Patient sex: M
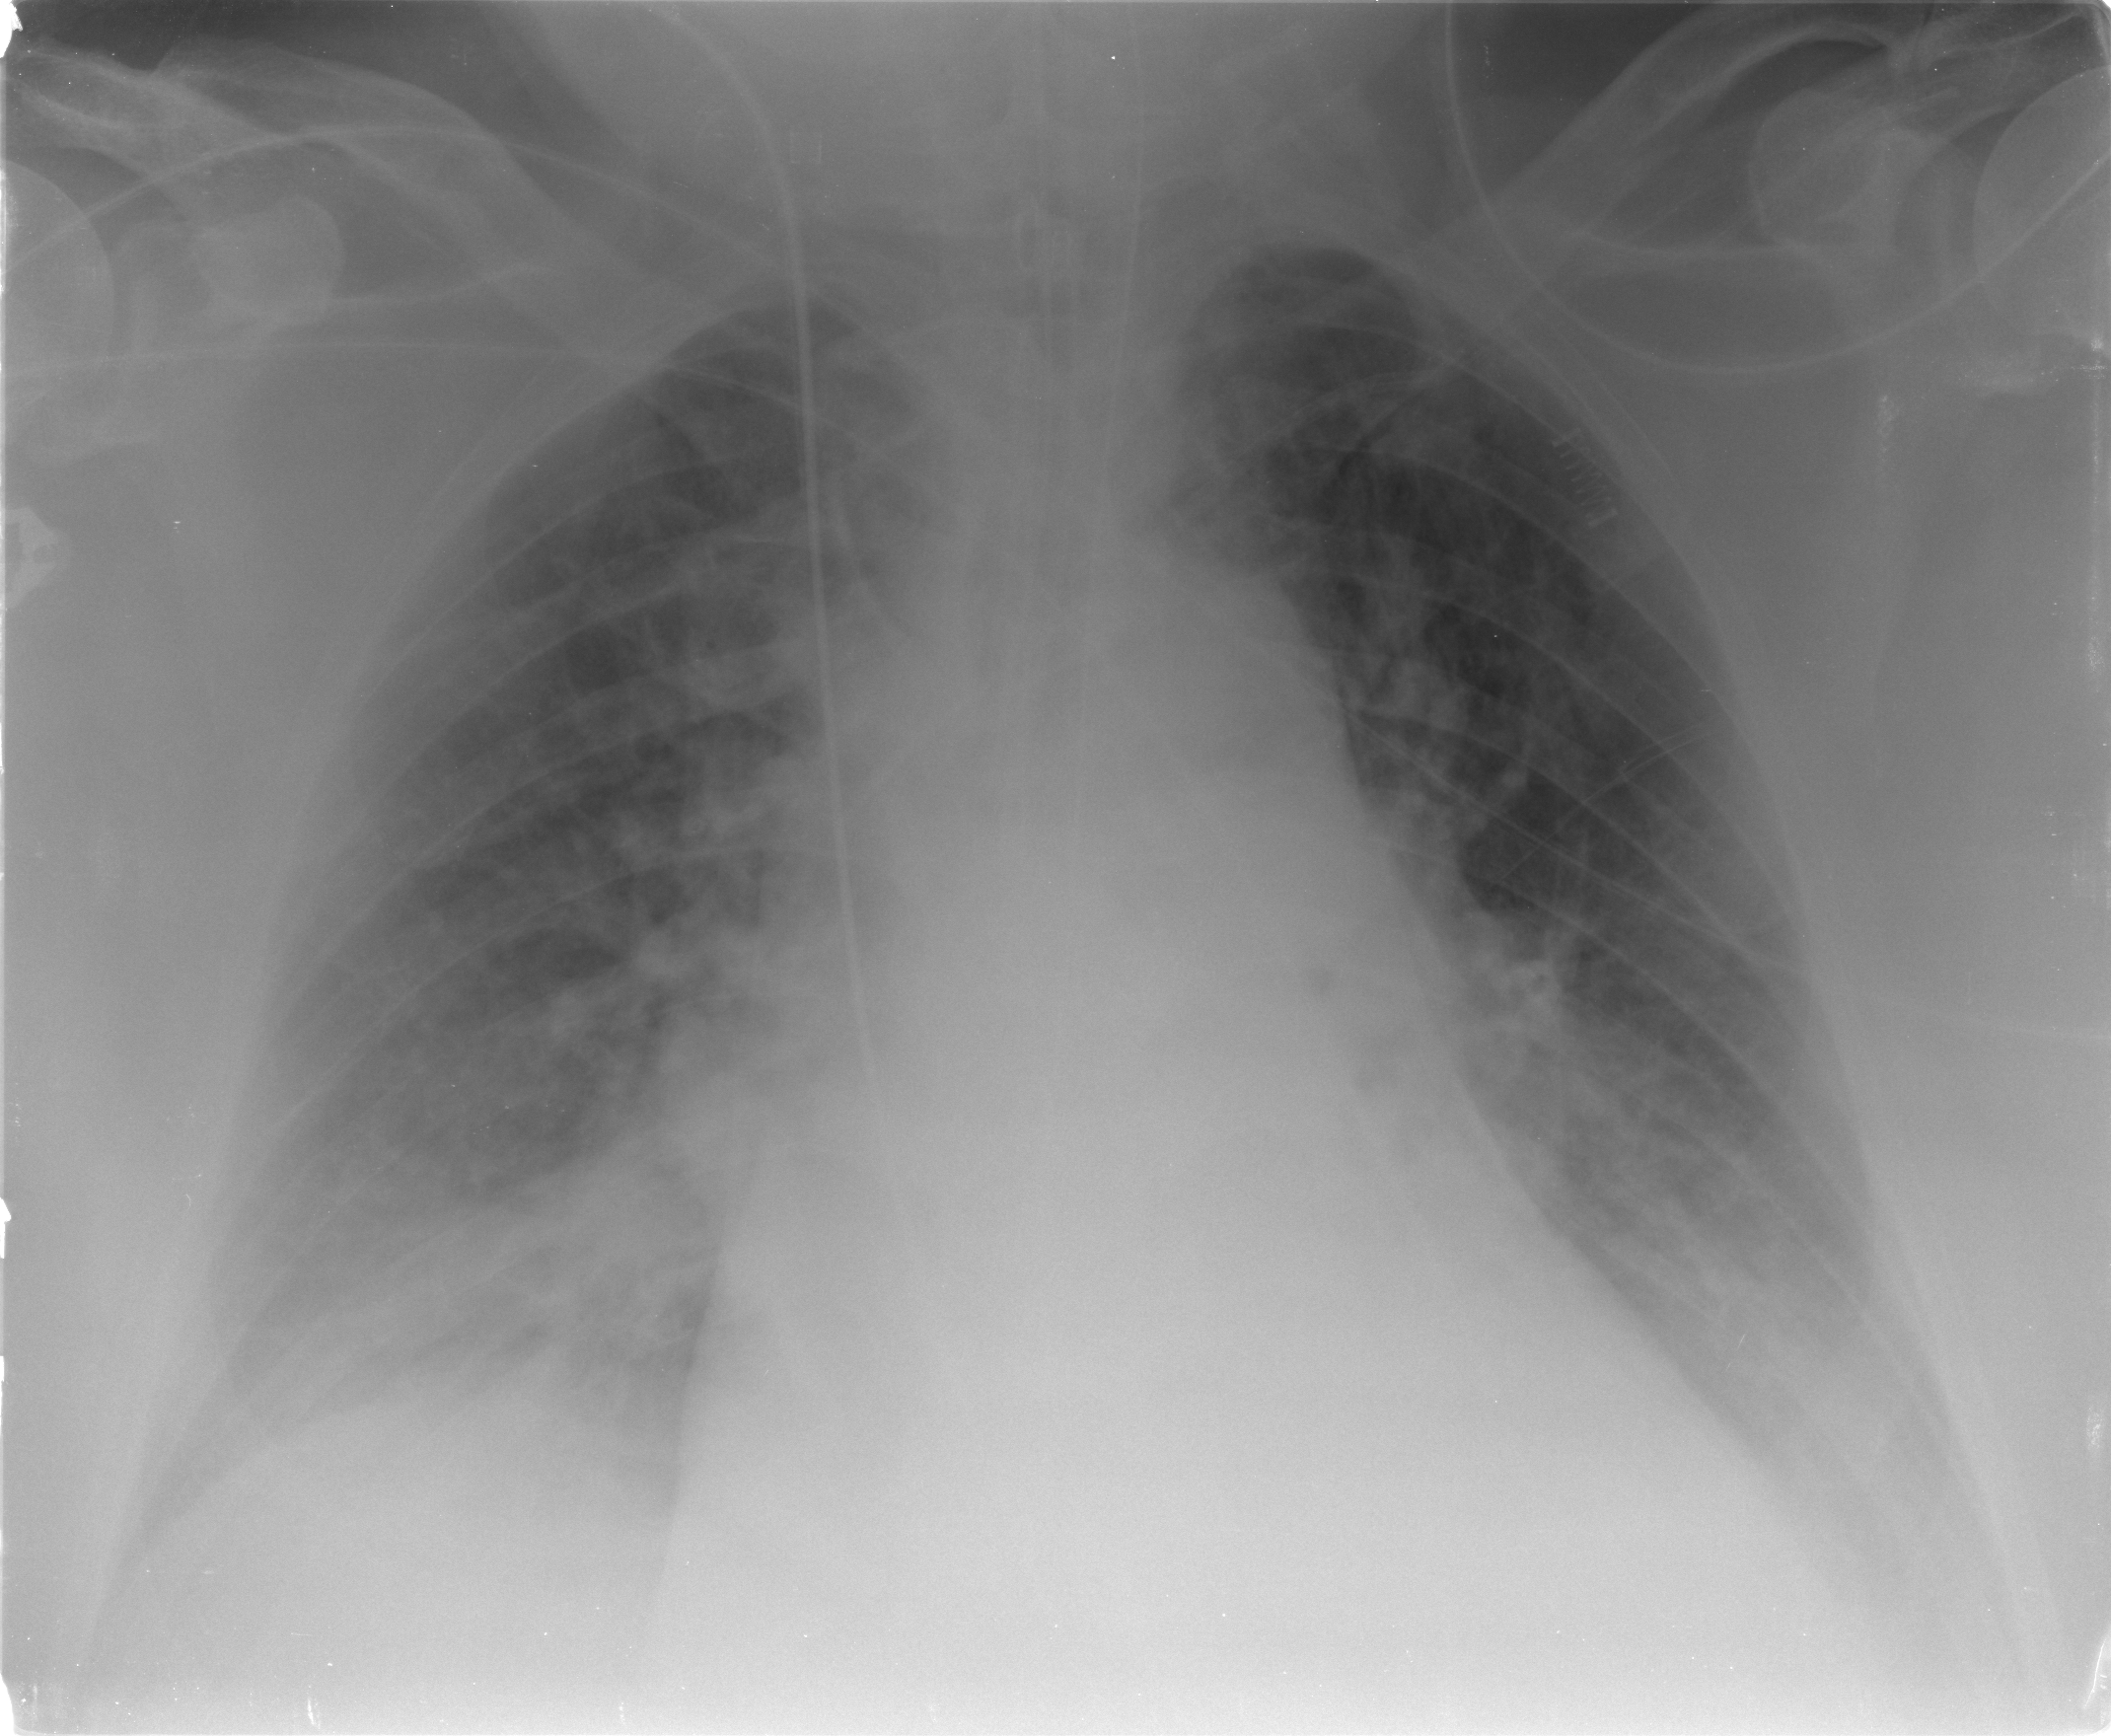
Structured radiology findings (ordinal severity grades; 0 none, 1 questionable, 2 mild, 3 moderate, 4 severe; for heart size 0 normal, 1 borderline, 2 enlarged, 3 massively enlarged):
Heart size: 2
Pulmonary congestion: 3
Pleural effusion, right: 2
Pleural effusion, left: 2
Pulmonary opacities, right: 2
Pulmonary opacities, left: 1
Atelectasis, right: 2
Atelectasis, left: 2